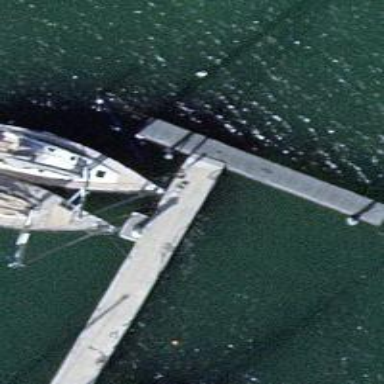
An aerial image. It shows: Man-made pier.